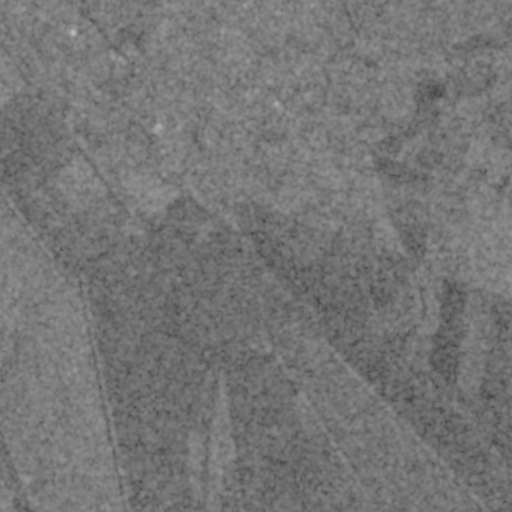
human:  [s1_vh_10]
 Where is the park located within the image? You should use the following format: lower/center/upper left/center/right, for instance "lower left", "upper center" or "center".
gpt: The park is located in the upper right of the image.
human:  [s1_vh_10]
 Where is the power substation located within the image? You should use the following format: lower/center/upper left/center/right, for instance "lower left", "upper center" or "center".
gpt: The power substation is located in the center left of the image.
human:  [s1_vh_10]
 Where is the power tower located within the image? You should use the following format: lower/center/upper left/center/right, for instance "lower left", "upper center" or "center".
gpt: There is no power tower in the image.

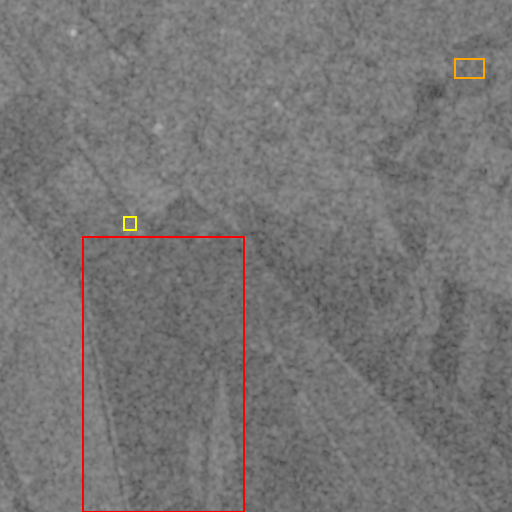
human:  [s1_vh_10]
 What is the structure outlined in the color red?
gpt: The structure outlined in red is a crop field.
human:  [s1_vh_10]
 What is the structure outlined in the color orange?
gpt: The structure outlined in orange is a park.
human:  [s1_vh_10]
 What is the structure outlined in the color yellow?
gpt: The structure outlined in yellow is a power substation.
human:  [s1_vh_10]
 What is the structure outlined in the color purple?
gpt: There is no purple outline.